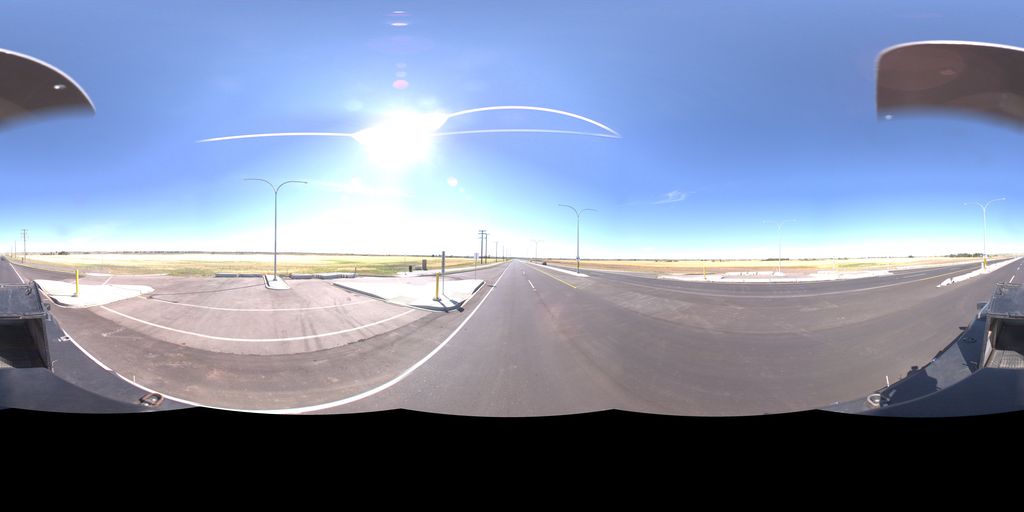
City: saskatoon